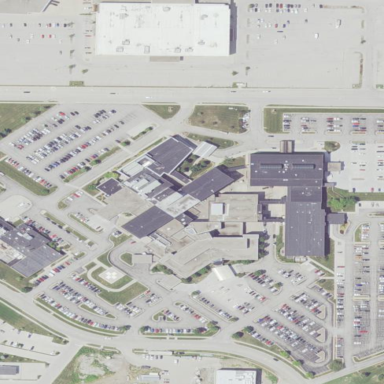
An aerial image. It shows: Hospital providing healthcare services.